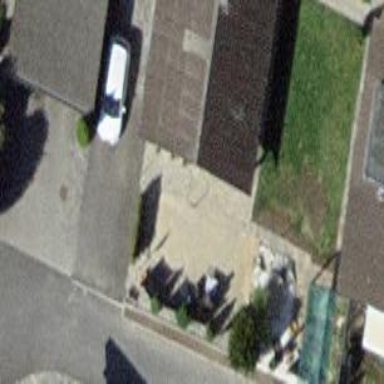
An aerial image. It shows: Shed.